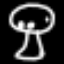
Label: mushroom